Question:
I mean, I'd want to paint only the square area P1 X (Q1-Q2).
Not the trapezoid (P2+P1) X (Q1-Q2/2).
Here's code that I used. I used 'ggplot' and 'dplyr'. How can I solve this problem?
How can I paint the only square area not the trapezoied area!!!!
'''
library(ggplot2)
library(dplyr)
supply <- Hmisc::bezier(x = c(1, 8, 9),
y = c(1, 5, 9)) %>%
as_data_frame()
demand <- Hmisc::bezier(c(1, 3, 9),
c(9, 3, 1)) %>%
as_data_frame()
fun_supply <- approxfun(supply$x, supply$y, rule = 2)
fun_supply(c(2, 6, 8))
fun_demand <- approxfun(demand$x, demand$y, rule = 2)
intersection_funs <- uniroot(function(x) fun_supply(x) - fun_demand(x), c(1, 9))
intersection_funs
y_root <- fun_demand(intersection_funs$root)
curve_intersect <- function(curve1, curve2) {
# Approximate the functional form of both curves
curve1_f <- approxfun(curve1$x, curve1$y, rule = 2)
curve2_f <- approxfun(curve2$x, curve2$y, rule = 2)
# Calculate the intersection of curve 1 and curve 2 along the x-axis
point_x <- uniroot(function(x) curve1_f(x) - curve2_f(x),
c(min(curve1$x), max(curve1$x)))$root
# Find where point_x is in curve 2
point_y <- curve2_f(point_x)
# Finish
return(list(x = point_x, y = point_y))
}
intersection_xy <- curve_intersect(supply, demand)
intersection_xy
intersection_xy_df <- intersection_xy %>% as_data_frame()
demand2 <- Hmisc::bezier(c(1.5, 3.5, 9.5),
c(9.5, 3.5, 1.5)) %>%
as_data_frame()
supply2 <- Hmisc::bezier(c(1,7,8),
c(3,7,11)) %>%
as_data_frame()
#Make a data frame of the intersections of the supply curve and both demand curves
intersections <- bind_rows(curve_intersect(supply, demand),
curve_intersect(supply2, demand2))
plot_labels <- data_frame(label = c("S", "D","S[1]","D[1]"),
x = c(9, 1, 6.5, 3),
y = c(8, 8, 8, 8))
ggplot(mapping = aes(x = x, y = y)) +
geom_path(data = supply, color = "#0073D9", size = 1, linetype = "dashed") +
geom_path(data = demand, color = "#FF4036", size = 1, linetype = "dashed") +
geom_path(data = demand2, color = "#FF4036", size = 1) +
geom_path(data = supply2, color = "#0073D9", size = 1) +
geom_segment(data = intersections,
aes(x = x, y = 0, xend = x, yend = y), lty = "dotted") +
geom_segment(data = intersections,
aes(x = 0, y = y, xend = x, yend = y), lty = "dotted") +
geom_segment(data = intersections,
aes(x = x, y = y, xend = x, yend= y), lty = "dotted") +
geom_point(data = intersections, size = 3) +
geom_text(data = plot_labels,
aes(x = x, y = y, label = label), parse = TRUE) +
scale_x_continuous(expand = c(0, 0), breaks = intersections$x,
labels = expression(Q[1], Q[2])) +
scale_y_continuous(expand = c(0, 0), breaks = intersections$y,
labels = expression(P[1], P[2]))+
labs(x = "Quantity", y = "Price") +
geom_area(data =intersections, fill="#9999FF", alpha=0.5) +
theme_classic() +
coord_equal()
'''
---
Could you help me to paint the area that I mentioned.
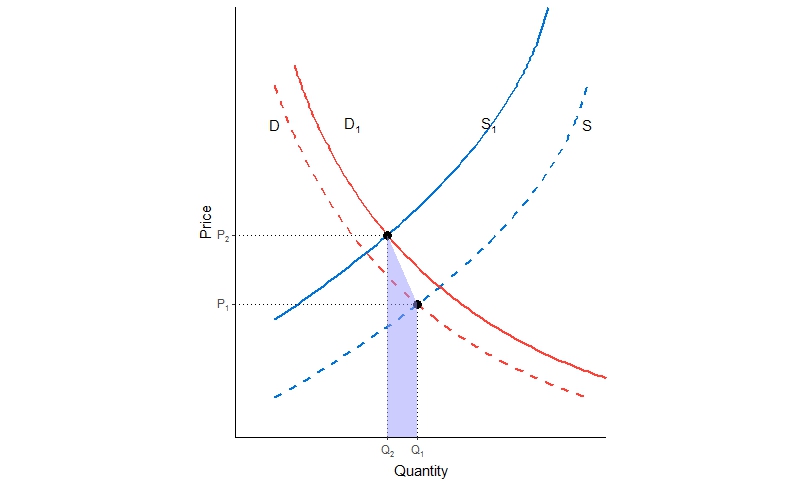
Answer: You might try adding 'geom_rect(data=intersections[1,], aes(xmin=0, xmax=x, ymin=0, ymax=y),fill='green', alpha=0.5)' to your plot call.
So we have:
'''
ggplot(mapping = aes(x = x, y = y)) +
geom_path(data = supply, color = "#0073D9", size = 1, linetype = "dashed") +
geom_path(data = demand, color = "#FF4036", size = 1, linetype = "dashed") +
geom_path(data = demand2, color = "#FF4036", size = 1) +
geom_path(data = supply2, color = "#0073D9", size = 1) +
geom_segment(data = intersections,
aes(x = x, y = 0, xend = x, yend = y), lty = "dotted") +
geom_segment(data = intersections,
aes(x = 0, y = y, xend = x, yend = y), lty = "dotted") +
geom_segment(data = intersections,
aes(x = x, y = y, xend = x, yend= y), lty = "dotted") +
geom_point(data = intersections, size = 3) +
geom_text(data = plot_labels,
aes(x = x, y = y, label = label), parse = TRUE) +
scale_x_continuous(expand = c(0, 0), breaks = intersections$x,
labels = expression(Q[1], Q[2])) +
scale_y_continuous(expand = c(0, 0), breaks = intersections$y,
labels = expression(P[1], P[2]))+
labs(x = "Quantity", y = "Price") +
geom_area(data =intersections, fill="#9999FF", alpha=0.5) +
theme_classic() +
coord_equal()+
geom_rect(data=intersections[1,], aes(xmin=0, xmax=x, ymin=0, ymax=y),fill='green', alpha=0.5)
'''
<URL>
Edit based on comment:
'geom_rect(data=intersections, aes(xmin=x[2], xmax=x[1], ymin=0, ymax=y[1]),fill='green', alpha=0.5)'
<URL>